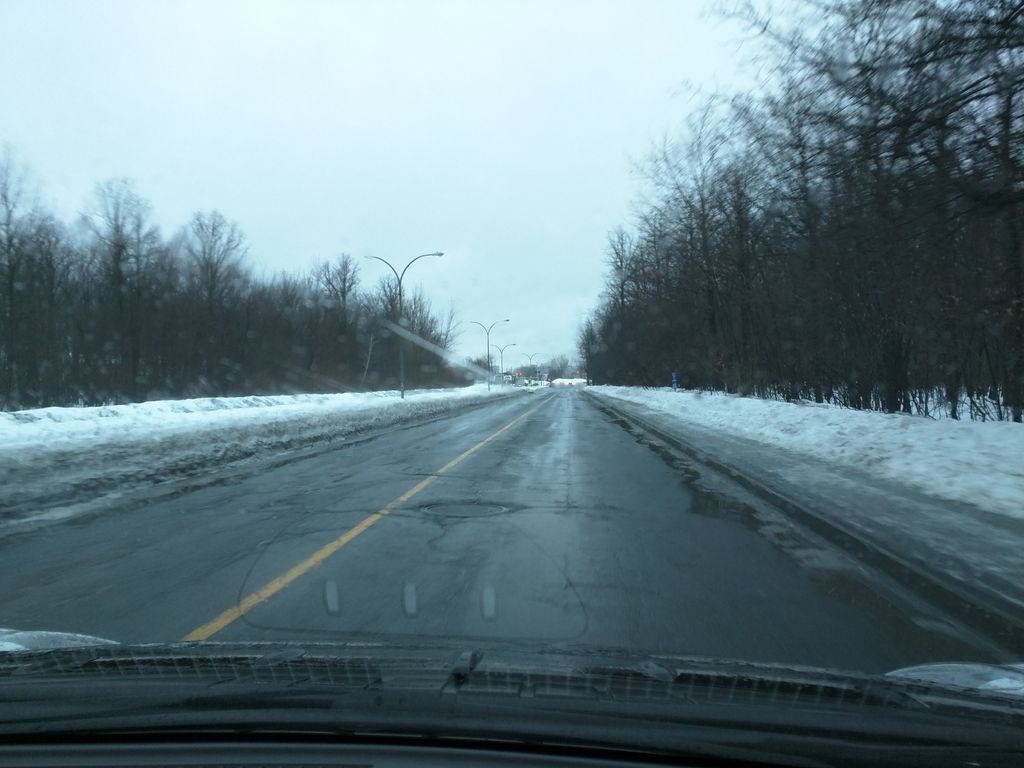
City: montreal